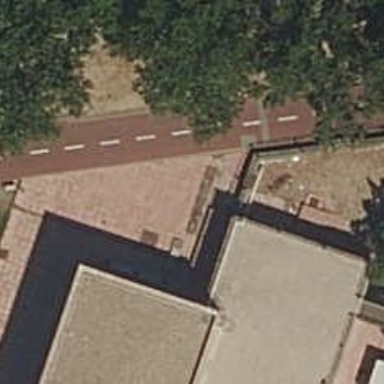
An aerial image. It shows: Bicycle parking area with wall loops.